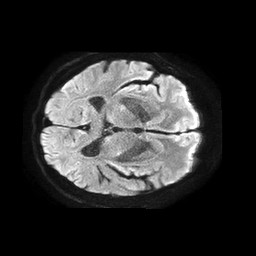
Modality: TRACE
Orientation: axial
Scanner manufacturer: philips
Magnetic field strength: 1.5 T
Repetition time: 4.6 s
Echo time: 0.09059 s